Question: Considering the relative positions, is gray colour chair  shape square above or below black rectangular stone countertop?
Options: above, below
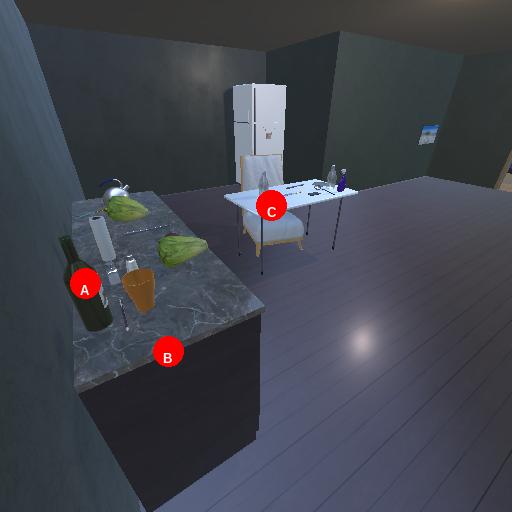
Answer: above